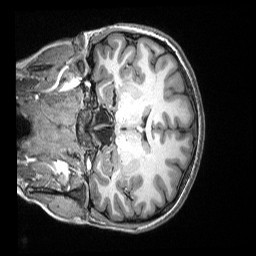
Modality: T1w
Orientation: coronal
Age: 21
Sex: female